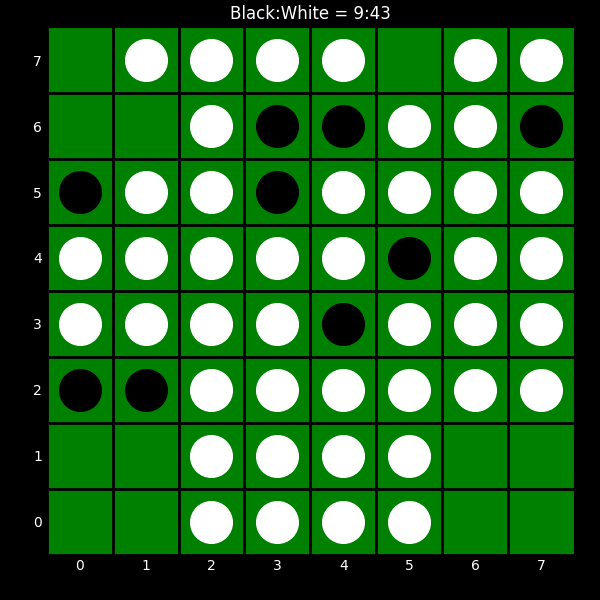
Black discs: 9
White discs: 43